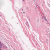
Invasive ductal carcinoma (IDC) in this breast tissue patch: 0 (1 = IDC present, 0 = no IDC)